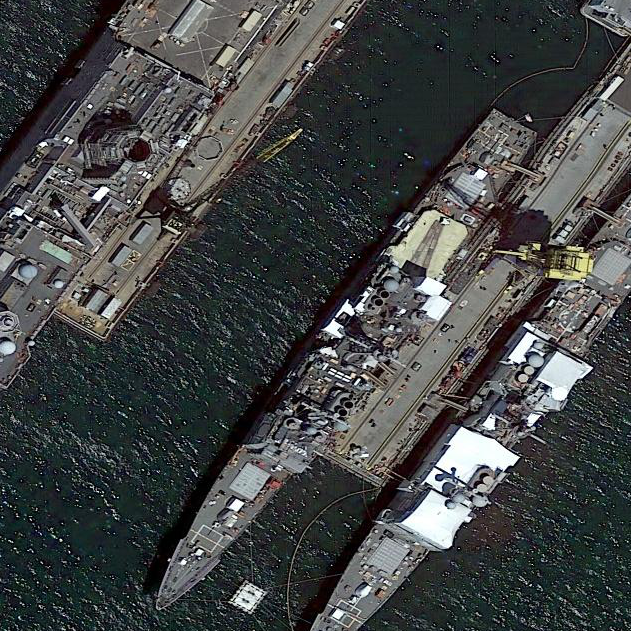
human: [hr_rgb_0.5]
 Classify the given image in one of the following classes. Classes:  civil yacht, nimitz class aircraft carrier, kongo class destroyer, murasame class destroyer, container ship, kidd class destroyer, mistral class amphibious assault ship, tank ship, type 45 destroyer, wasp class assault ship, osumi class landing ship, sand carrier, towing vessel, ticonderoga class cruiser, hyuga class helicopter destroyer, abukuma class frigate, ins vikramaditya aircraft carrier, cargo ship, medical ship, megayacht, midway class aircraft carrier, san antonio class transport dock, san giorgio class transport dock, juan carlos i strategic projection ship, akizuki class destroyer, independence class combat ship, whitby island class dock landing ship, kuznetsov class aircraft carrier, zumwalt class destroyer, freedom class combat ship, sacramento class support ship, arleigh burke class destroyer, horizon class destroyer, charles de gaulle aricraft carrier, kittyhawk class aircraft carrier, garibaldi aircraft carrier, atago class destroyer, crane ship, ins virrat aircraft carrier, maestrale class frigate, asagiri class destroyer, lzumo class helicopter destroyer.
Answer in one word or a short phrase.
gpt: Ticonderoga class cruiser